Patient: sex M, age 76
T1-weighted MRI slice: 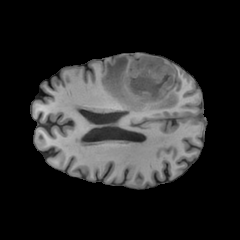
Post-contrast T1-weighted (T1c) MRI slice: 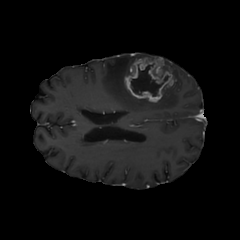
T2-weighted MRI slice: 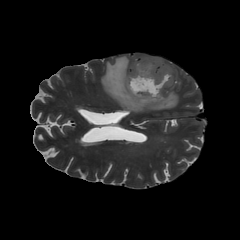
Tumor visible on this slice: yes
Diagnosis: Glioblastoma, IDH-wildtype
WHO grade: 4